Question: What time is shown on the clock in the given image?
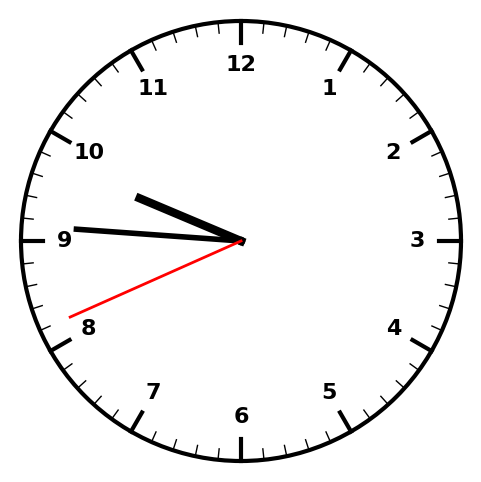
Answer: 09:45:41